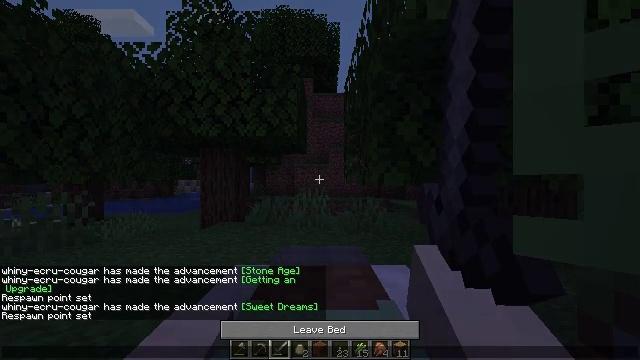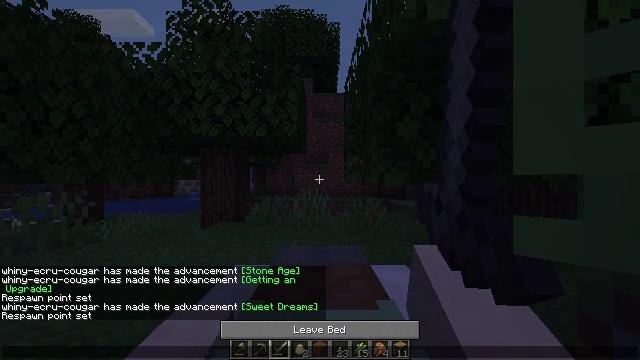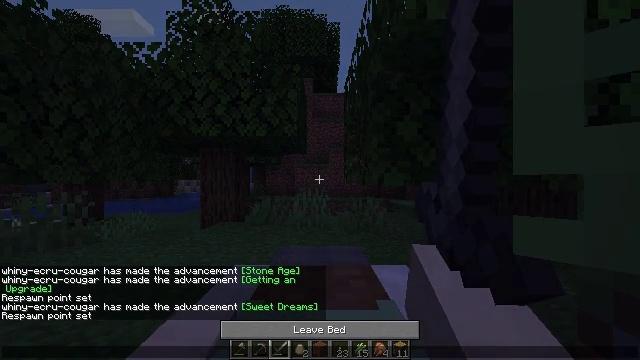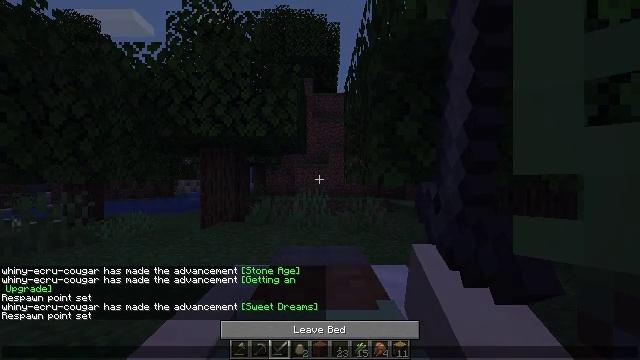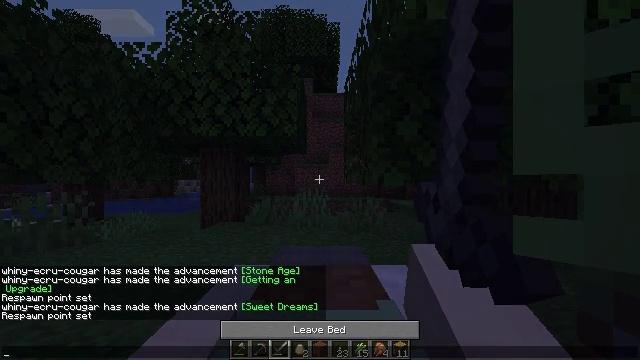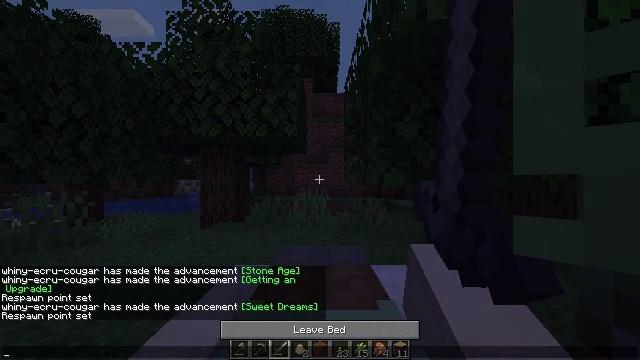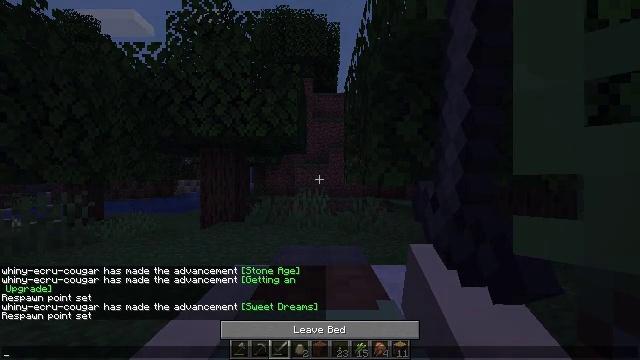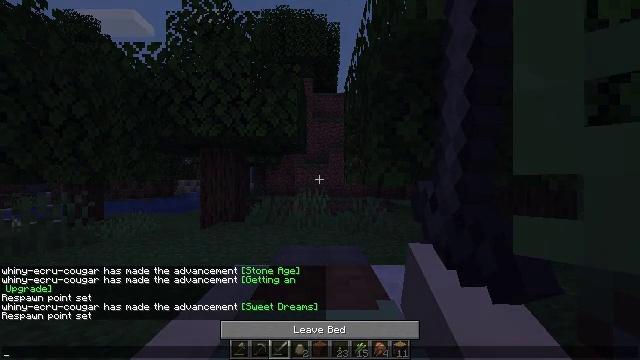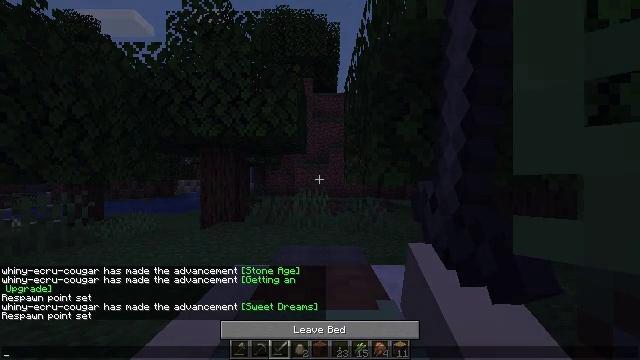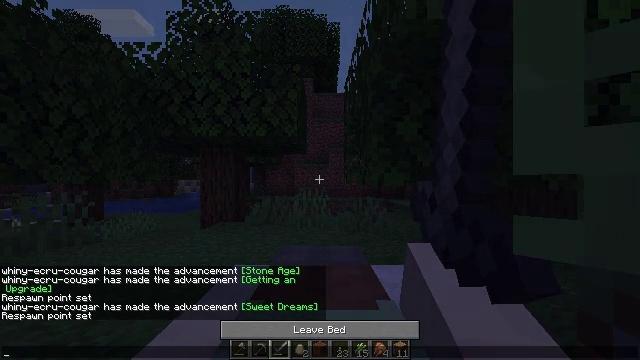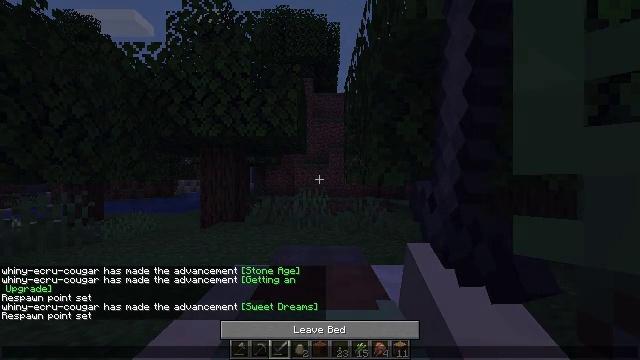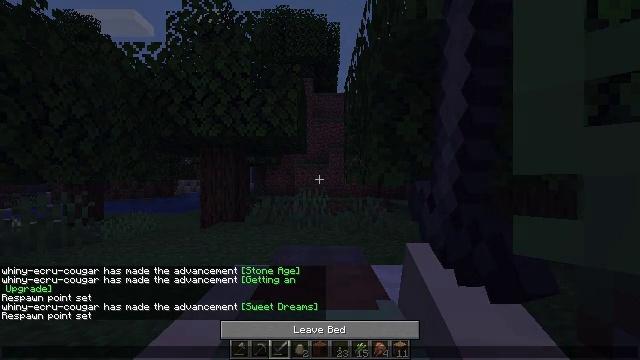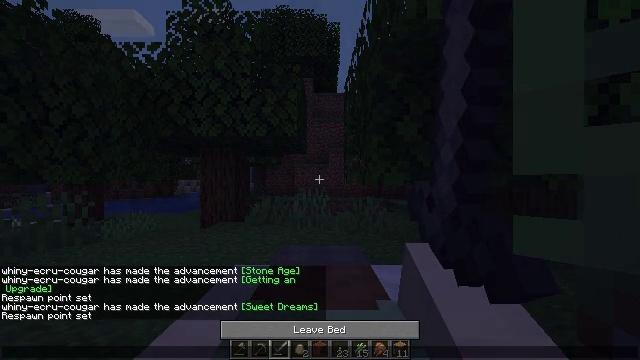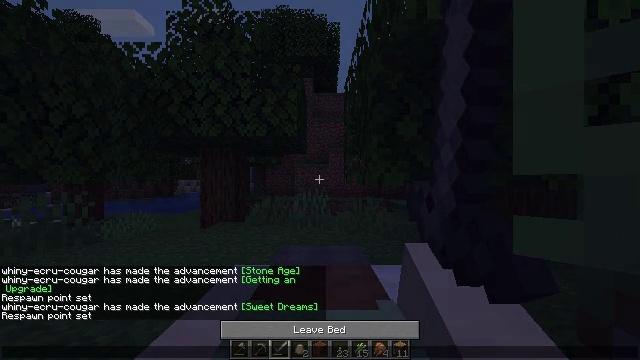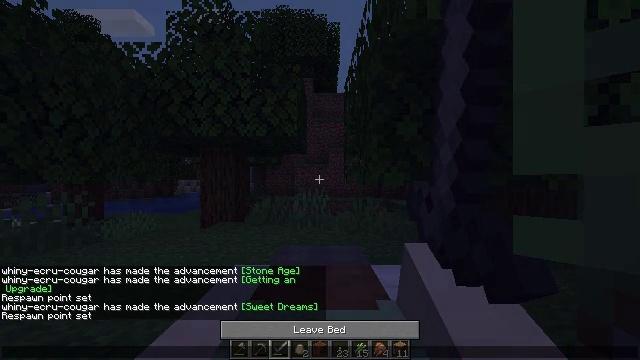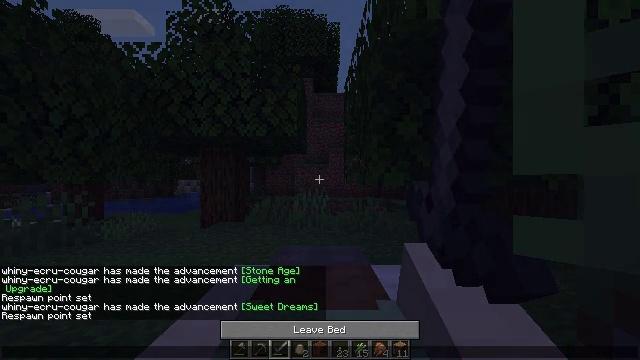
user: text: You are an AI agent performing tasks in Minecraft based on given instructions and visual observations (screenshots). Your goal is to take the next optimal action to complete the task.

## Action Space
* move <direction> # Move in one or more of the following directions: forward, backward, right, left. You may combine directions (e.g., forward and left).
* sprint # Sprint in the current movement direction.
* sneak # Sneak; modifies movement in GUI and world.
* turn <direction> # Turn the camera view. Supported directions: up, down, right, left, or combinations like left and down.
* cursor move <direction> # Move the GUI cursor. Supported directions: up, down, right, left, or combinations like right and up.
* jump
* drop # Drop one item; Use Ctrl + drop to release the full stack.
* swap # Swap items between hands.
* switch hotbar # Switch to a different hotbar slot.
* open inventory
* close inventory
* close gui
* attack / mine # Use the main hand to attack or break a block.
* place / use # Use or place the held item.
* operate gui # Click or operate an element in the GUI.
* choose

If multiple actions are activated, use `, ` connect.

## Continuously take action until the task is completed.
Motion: motion action
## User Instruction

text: Break the white bed to relocate it.
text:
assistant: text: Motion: no_op
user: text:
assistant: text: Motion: no_op
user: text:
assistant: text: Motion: no_op
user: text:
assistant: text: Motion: no_op
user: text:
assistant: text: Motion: no_op
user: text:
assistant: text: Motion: no_op
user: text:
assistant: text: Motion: no_op
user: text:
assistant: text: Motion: no_op
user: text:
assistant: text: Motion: no_op
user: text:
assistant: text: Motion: no_op
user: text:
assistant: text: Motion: no_op
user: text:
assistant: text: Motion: no_op
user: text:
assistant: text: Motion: no_op
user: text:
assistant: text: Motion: no_op
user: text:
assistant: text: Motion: no_op
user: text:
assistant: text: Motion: no_op
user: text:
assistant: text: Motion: no_op
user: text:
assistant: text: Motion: no_op
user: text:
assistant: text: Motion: no_op
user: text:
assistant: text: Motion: no_op
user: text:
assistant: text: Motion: no_op
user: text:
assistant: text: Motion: no_op
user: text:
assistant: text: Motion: no_op
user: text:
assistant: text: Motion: no_op
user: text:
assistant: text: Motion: no_op
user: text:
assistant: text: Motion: no_op
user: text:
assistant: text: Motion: no_op
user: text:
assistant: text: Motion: no_op
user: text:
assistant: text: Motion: no_op
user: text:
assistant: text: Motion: no_op